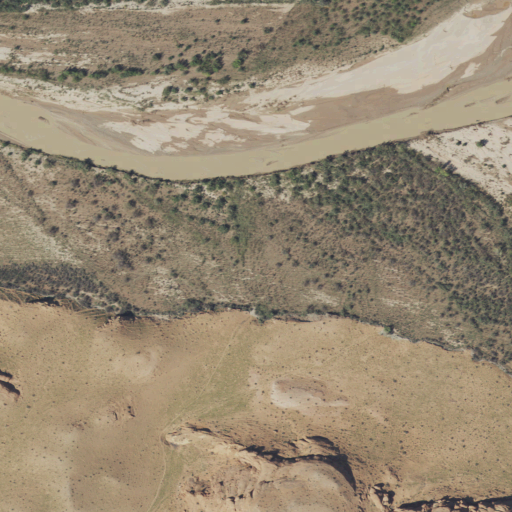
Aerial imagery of valley in Utah named Blackburn Draw containing woody wetlands, shrub, pasture, open water, and herbaceous wetlands